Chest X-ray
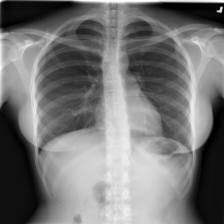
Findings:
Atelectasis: negative
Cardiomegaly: negative
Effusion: negative
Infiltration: negative
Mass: negative
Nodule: negative
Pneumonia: negative
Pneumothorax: negative
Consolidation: negative
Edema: negative
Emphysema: negative
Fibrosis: negative
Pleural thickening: negative
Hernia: negative